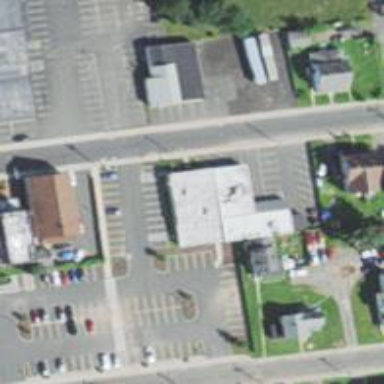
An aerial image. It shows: Paved parking area.